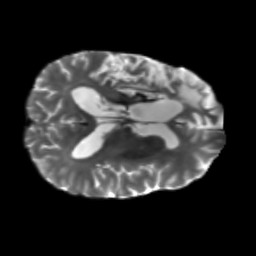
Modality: T2w
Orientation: axial
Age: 56
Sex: male
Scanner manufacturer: siemens
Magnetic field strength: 3 T
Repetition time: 5.25 s
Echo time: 0.08 s